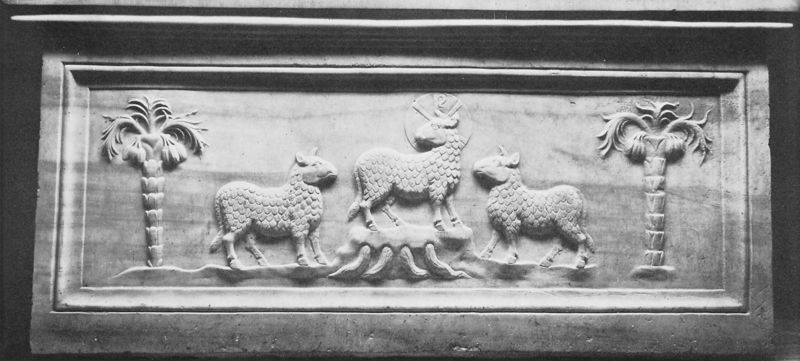
Titel: Constantinus - Sarkophag
Standort: Ravenna, Mausoleum der Galla Placidia (EU - I - Emilia-Romagna)
Schlagwörter: baum, blätter, feuer, bäume, sand, grau, marmor, schwarz, weiss, tier, tiere, rahmen, stein, bild, horn, ast, hügel, boden, drei, blatt, ohren, früchte, beine, fell, relief, bein, füße, wüste, herde, tafel, wolle, palme, palmwedel, wedel, lamm, schaf, altar, heiligenschein, christus, grab, christlich, mittelalter, palmen, opfer, fresko, lämmer, schafe, hirte, schaaf, schaft, einhorn, datteln, mamor, relieff, widder, dattelpalme, lamm gottes, opferaltar, opferlamm, bananen, dattelpalmen, höher, ptiere, 1200, isak, spätantike